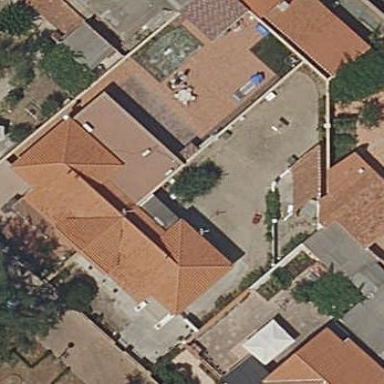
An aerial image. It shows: Terrace building.